Question: I just started learning the custom wordpress queries and came across the wordpress database. I was just astonished to see that the database wasn't normalized. I mean it'd be okay to use such a structure (i.e. having redundant data) in case when you haven't immense data but what if you have a large data. It would have less performance, wouldn't it? My question is:
Why would such a reputed product use an denormalized database? Are there any specific reasons behind?

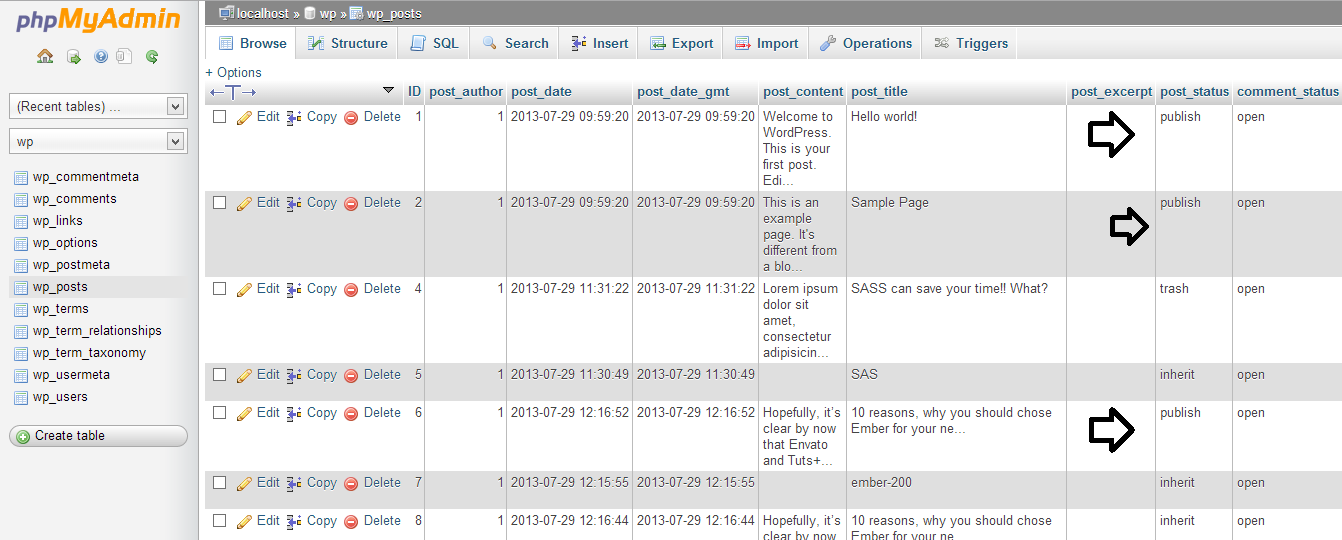
Answer: The benefit of storing 'publish' as a string rather than a surrogate key reference to a lookup table is to avoid a 'JOIN' to the lookup table.
The example you give, storing the word 'publish' on multiple rows, is not itself denormalization. You may be confusing normalization with the use of surrogate keys. These are two independent things. Surrogate keys (auto-increment "id" primary key) has nothing to do with normalization.
The reason to denormalize data is to give queries better performance.
Any such optimization comes with risks, as you note.
- - -
The best practice for denormalization is to be certain you know which queries need to have best performance, and then to write code to handle the extra work to ensure data integrity when you have redundant storage.